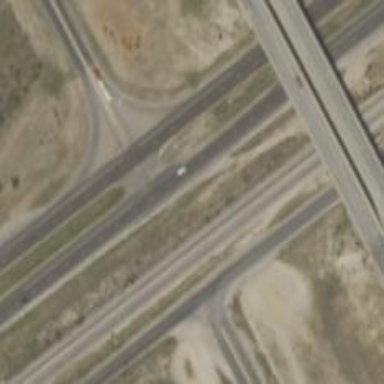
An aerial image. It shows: Motorway link.